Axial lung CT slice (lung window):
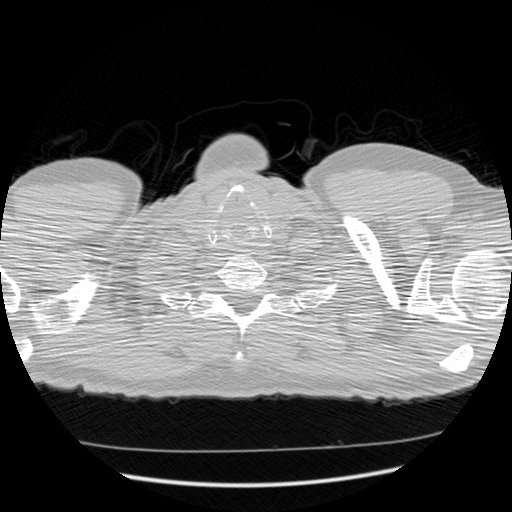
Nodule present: no